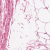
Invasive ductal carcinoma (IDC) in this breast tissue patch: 0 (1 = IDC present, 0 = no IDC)